Question: Has anybody experienced/overcome problems with uploading files via browser on iPhone?
I have a simple form that takes name, email, and a photo attachment, sending them through PHP's mail function on submission, and it works just fine on Android and on desktop browsers.
'''
<input id="selectPhotoInput" type="file" name="uploaded_file" accept="image/*">
'''
However, on iPhone, when you choose a photo from the camera roll, it simply brings you to a blank white screen, leaving you only the option to go back / start over.
There was a documented bug in the first release iOS8 where Safari wasn't supporting file uploads, but this is happening on multiple browsers and that bug was fixed a few months ago.
Any help is appreciated.

Edit: Including my PHP code, although I don't think that it is what is causing the problem as I can't even get to the point where I submit/call this file.
'''
<?php
// Pear library includes
// You should have the pear lib installed
include_once('Mail.php');
include_once('Mail/mime.php');
//Settings
$max_allowed_file_size = 3000; // size in KB
$allowed_extensions = array("jpg", "jpeg", "gif", "bmp", "png");
$upload_folder = './uploads/'; //<-- this folder must be writeable by the script
$your_email = 'redacted';//
$errors ='';
if(isset($_POST['submit']))
{
//Get the uploaded file information
$name_of_uploaded_file = basename($_FILES['uploaded_file']['name'].$name);
//get the file extension of the file
$type_of_uploaded_file = substr($name_of_uploaded_file,
strrpos($name_of_uploaded_file, '.') + 1);
$size_of_uploaded_file = $_FILES["uploaded_file"]["size"]/1024;
///------------Do Validations-------------
if(empty($_POST['name'])||empty($_POST['email']))
{
$errors .= "
Name and Email are required fields. ";
}
if(IsInjected($visitor_email))
{
$errors .= "
Bad email value!";
}
if($size_of_uploaded_file > $max_allowed_file_size )
{
$errors .= "
Size of file should be less than $max_allowed_file_size";
}
//------ Validate the file extension -----
$allowed_ext = false;
for($i=0; $i<sizeof($allowed_extensions); $i++)
{
if(strcasecmp($allowed_extensions[$i],$type_of_uploaded_file) == 0)
{
$allowed_ext = true;
}
}
if(!$allowed_ext)
{
$errors .= "
The uploaded file is not supported file type. ".
" Only the following file types are supported: ".implode(',',$allowed_extensions);
}
//send the email
if(empty($errors))
{
//copy the temp. uploaded file to uploads folder
$path_of_uploaded_file = $upload_folder . $name_of_uploaded_file;
$tmp_path = $_FILES["uploaded_file"]["tmp_name"];
if(is_uploaded_file($tmp_path))
{
if(!copy($tmp_path,$path_of_uploaded_file))
{
$errors .= '
error while copying the uploaded file';
}
}
//send the email
$name = $_POST['name'];
$visitor_email = $_POST['email'];
$phone = $_POST['phone'];
$user_message = $_POST['message'];
$to = "redacted@gmail.com";
$subject="TicketSharks: Fresh blood! ($name)";
$from = $your_email;
$text = "$user_message";
$msg_body = "Name: " . $name ."<br>";
$msg_body .= "Phone: " . $phone ."<br>";
$msg_body .= "Email: " . $visitor_email ."<br>";
$msg_body .= "Message: " . $text ."<br>";
$message = new Mail_mime();
$message->setTXTBody($msg_body);
$message->addAttachment($path_of_uploaded_file);
$body = $message->get();
$extraheaders = array("From"=>$from, "Subject"=>$subject,"Reply-To"=>$visitor_email);
$headers = $message->headers($extraheaders);
header('Location: thank-you.html');
$mail = Mail::factory("mail");
$mail->send($to, $headers, $body);
//redirect to 'thank-you page
}
'''
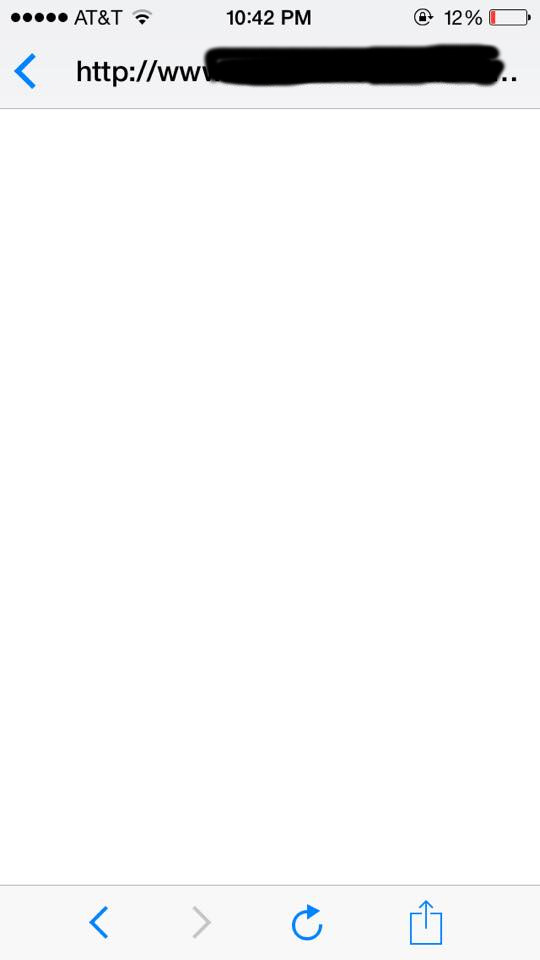
Answer: Your HTML codes contain logic errors.
Any button tag without 'type="button"' will be considered as a Submit button, which acts the same as the following:
'''
<input type="submit" value="Submit" />
'''
Thus, to solve your problem, you should add 'type="button"' in your photo buttons (at least 2 buttons I spotted).
'''
<button id="choosePhoto" type="button">Take photo</button>
'''